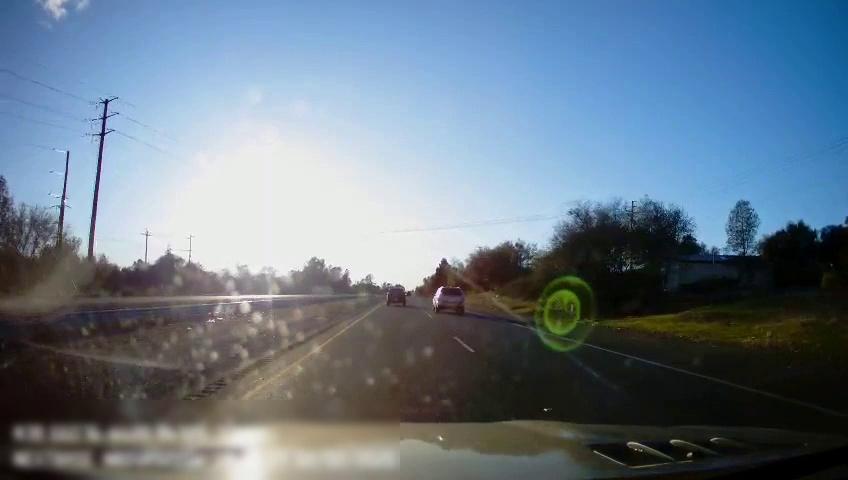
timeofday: Day
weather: Sunny
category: Drivable Space
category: Drivable Space
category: Vehicles | Truck
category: Vehicles | SUV
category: Lanes | Current Lane
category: Lanes | Current Lane
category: Lanes | Alternate Lane